Field crop: maize
Growth stage: 2
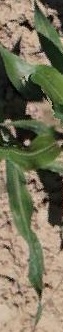
Species: maize